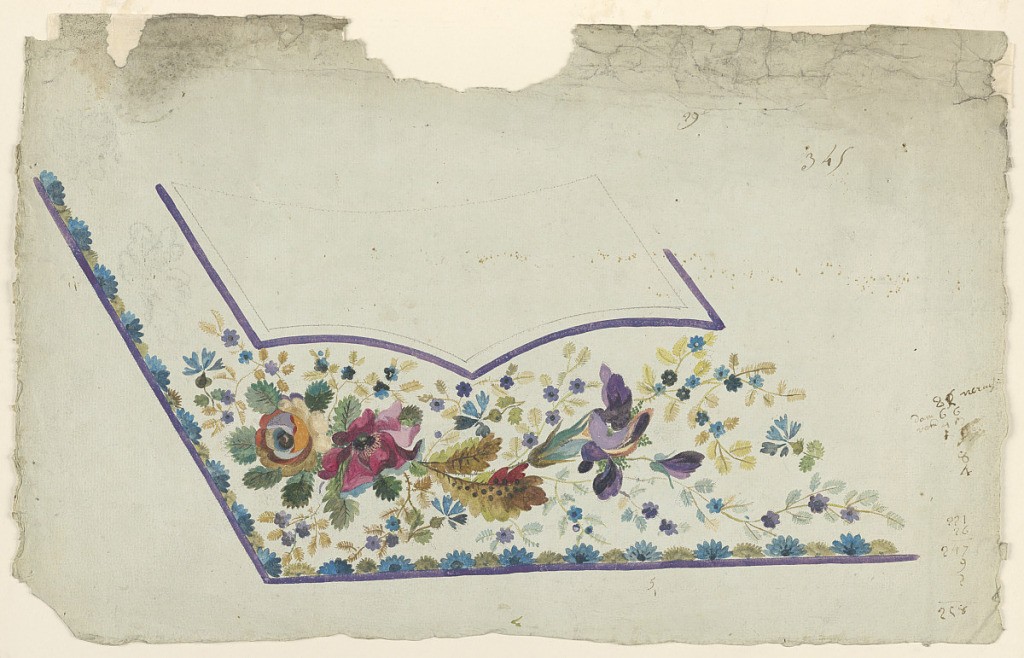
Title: Design for a Waistcoat
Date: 1780-1790
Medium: Black chalk, pen, ink, and various gouaches on paper, pricked
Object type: Drawing
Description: Design for embroidery at the border of a man's waistcoat. Scheme of the design similar to -190. A bunch of flowers decorates the field beneath the pocket. A flower bough beside the pocket is roughly sketched. A border of halves of blossoms alternating with leaves stands upon the edge of the waistcoat.